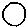
Label: circle